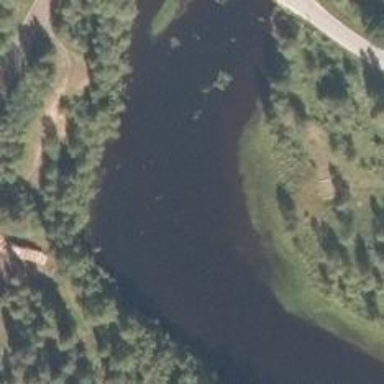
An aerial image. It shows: Beautiful view of river.